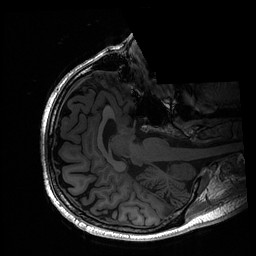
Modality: T1w
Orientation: axial